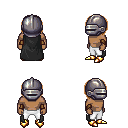
a pixel art fantasy rpg character, male body template, human, dark skin, black cape, white pants, brown pageboy hairstyle, metal helm, cloth bracers, gold boots, four views (front, back, left, right), 2x2 character sprite sheet, small pixel art, hard edges, no anti-aliasing